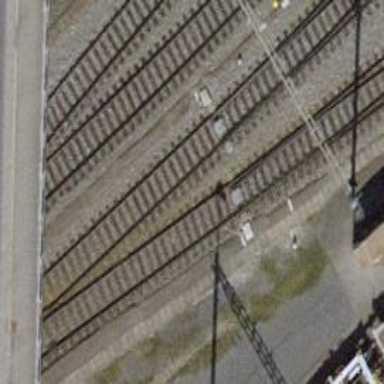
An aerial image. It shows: Railway switch.